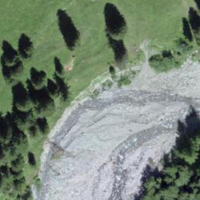
EUNIS habitat code: 24
Species observed at this site:
Gentiana cruciata